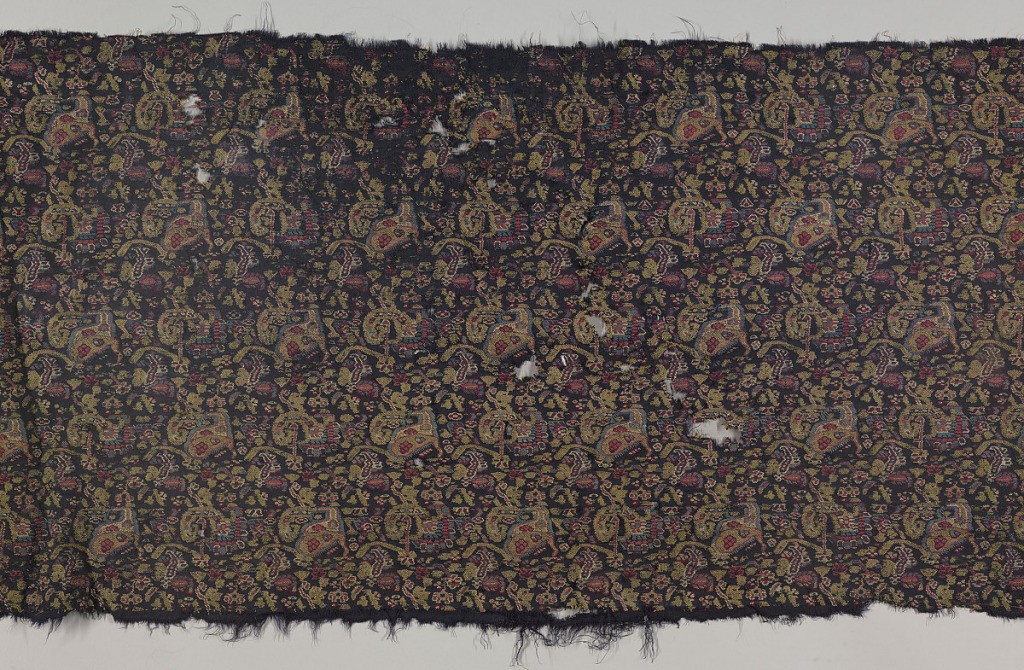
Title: Shawl fragment
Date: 19th century
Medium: wool Technique: twill weave with supplementary weft
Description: Multi-colored wools brocaded on black wool twill ground in a crudely rendered small-scale floral and bird pattern. Probably machine woven.